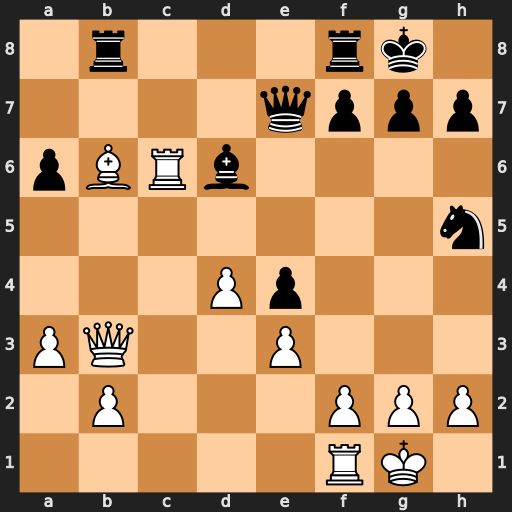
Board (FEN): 1r3rk1/4qppp/pBRb4/7n/3Pp3/PQ2P3/1P3PPP/5RK1
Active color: w
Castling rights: -
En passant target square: -
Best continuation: Qd5 Bxh2+ Kxh2